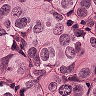
Metastatic tissue present: yes